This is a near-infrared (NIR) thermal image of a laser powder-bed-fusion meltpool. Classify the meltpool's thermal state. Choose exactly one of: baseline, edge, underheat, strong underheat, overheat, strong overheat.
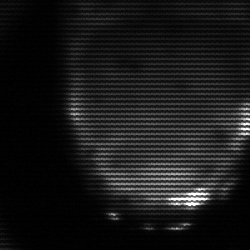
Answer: edge